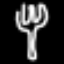
Label: fork